Question: i use the following code to download all mysql database in a different file and not in one file (like --all-databases) and put them in the /backup/mysql folder
'''
#!/bin/bash
mysqldump='which mysqldump'
echo $mysqldump
mkdir /backup/mysql/$(date '+%d-%b-%Y')
echo "creating folder for current date done"
for line in "$(mysqlshow |cut -f1 -d"-" | cut -c 3- | cut -f1 -d" ")"
do
$mysqldump $line > /backup/mysql/$(date '+%d-%b-%Y')/"$line"
echo "$line
"
done
'''
I used the cut pipes to remove dashes and empty space before and at the end of the database name and it gave me what I want.
The problem is at line 13 according to bash but with no more details. Any ideas what I'm doing wrong?

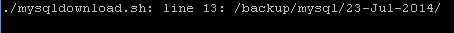
Answer: ## mysqlshow output format
'''
+---------------------+
| Databases |
+---------------------+
| information_schema |
| gitlabhq_production |
| mysql |
| performance_schema |
| phpmyadmin |
| test |
+---------------------
'''
Your script doesn't manage the first 3 lines nor the last one, so you '$line' variable is invalid.
## Solution
'''
mysql | tail -n +4 | head -n -1 | tr -d '| '
'''
- 'tail -n +4'- 'head -n -1'- 'tr -d '| ''
### Advices
- <URL>
## Better solution
Instead of a 'for' loop you should use a 'while' with a <URL>:
'''
while read -r db; do
echo "[$db]";
done < <(mysqlshow -u root -p | tail -n +3 | head -n -1 | tr -d ' |' )
'''